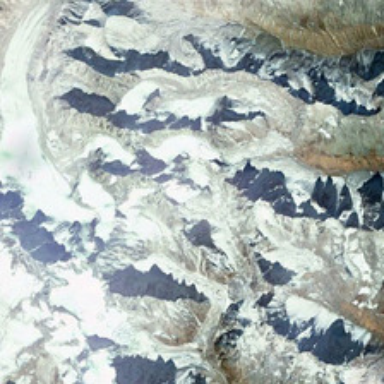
It is a large piece of mounds with white snow .